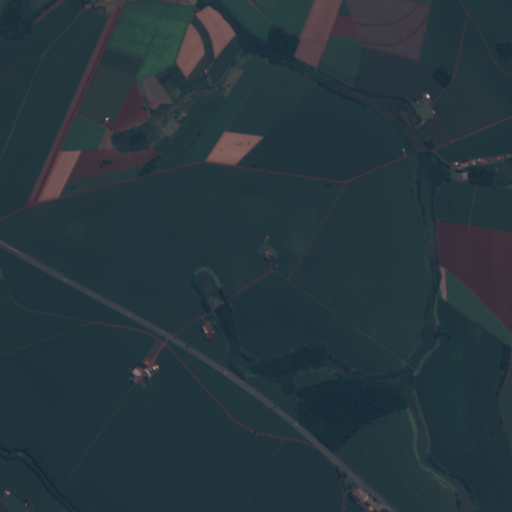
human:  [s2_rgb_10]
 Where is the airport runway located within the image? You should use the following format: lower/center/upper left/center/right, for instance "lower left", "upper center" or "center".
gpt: The airport runway is located in the upper left of the image.
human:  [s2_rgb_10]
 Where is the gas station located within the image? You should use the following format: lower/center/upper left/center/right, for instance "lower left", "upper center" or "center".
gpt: The gas station is located in the lower right of the image.
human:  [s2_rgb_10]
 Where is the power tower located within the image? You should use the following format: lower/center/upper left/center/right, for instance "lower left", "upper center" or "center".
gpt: The power tower is located in the lower left of the image.
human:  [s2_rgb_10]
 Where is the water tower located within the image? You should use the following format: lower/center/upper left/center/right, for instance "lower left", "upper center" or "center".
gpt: The water tower is located in the upper left of the image.
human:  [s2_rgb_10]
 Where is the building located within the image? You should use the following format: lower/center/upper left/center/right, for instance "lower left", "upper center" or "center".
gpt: There is no building in the image.